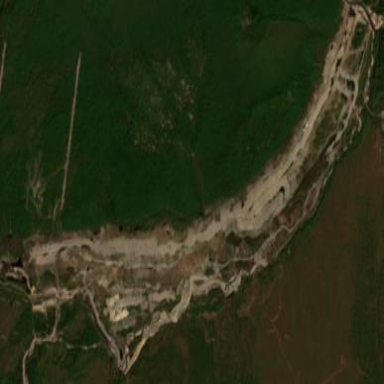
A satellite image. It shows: Quarry area.